Aerial crown-view tile of a tropical tree (Barro Colorado Island, Panama), acquired 20250414:
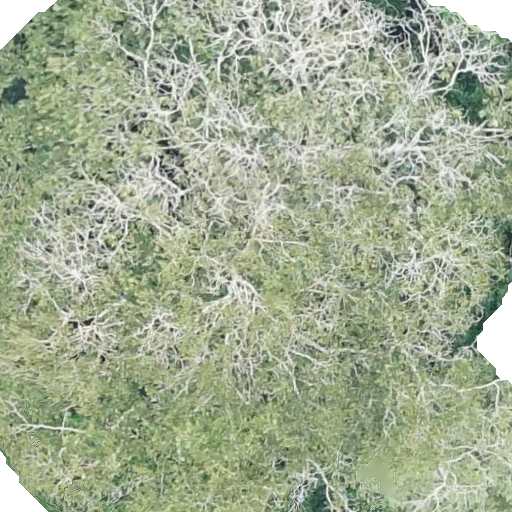
Species: Dipteryx oleifera
GBIF accepted scientific name: Dipteryx oleifera
Crown area: 452.274 m²